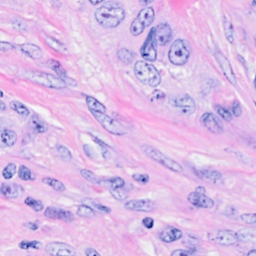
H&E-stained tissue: Breast